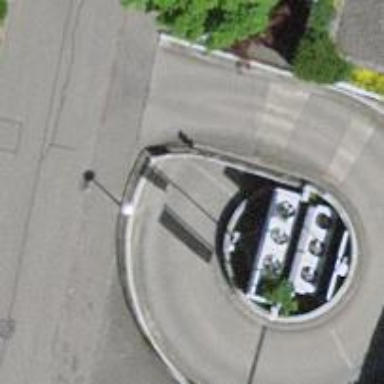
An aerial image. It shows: Entrance to multi-storey parking facility.